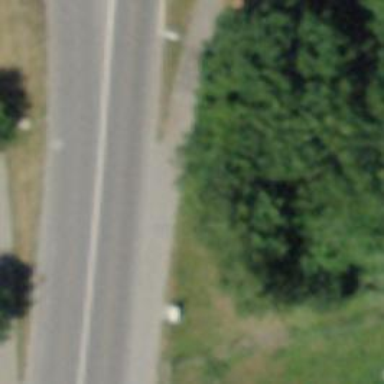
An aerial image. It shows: Asphalt sidewalk.